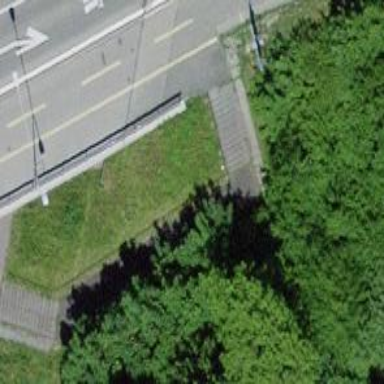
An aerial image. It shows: Steps with paved surface.